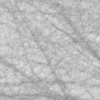
Label: not_dusty